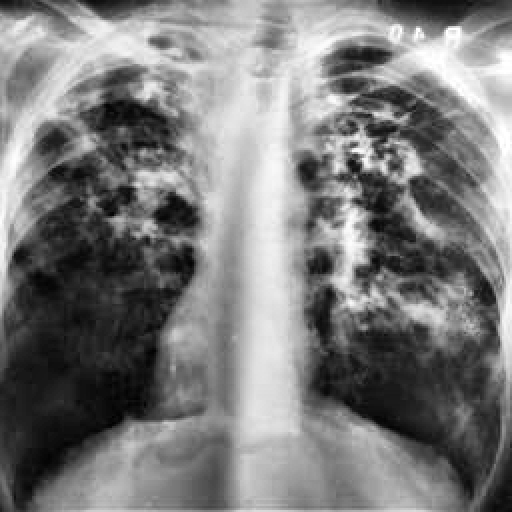
Finding: TUBERCULOSIS